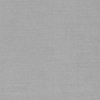
Label: dusty